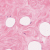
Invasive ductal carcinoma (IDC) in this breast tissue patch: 0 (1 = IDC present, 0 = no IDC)